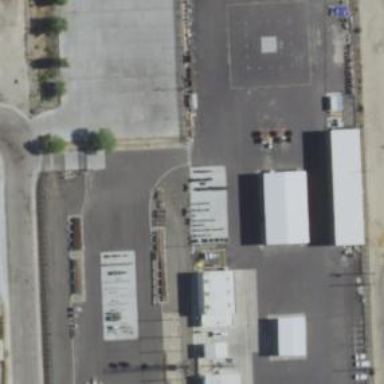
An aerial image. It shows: Industrial yard.